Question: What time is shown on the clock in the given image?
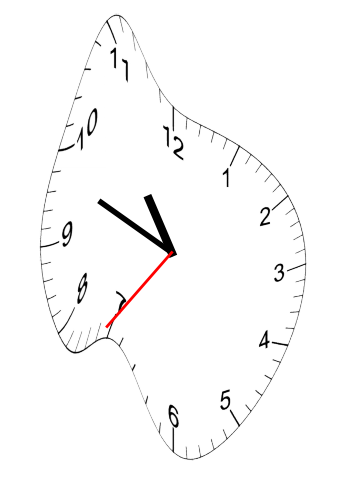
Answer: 10:48:36